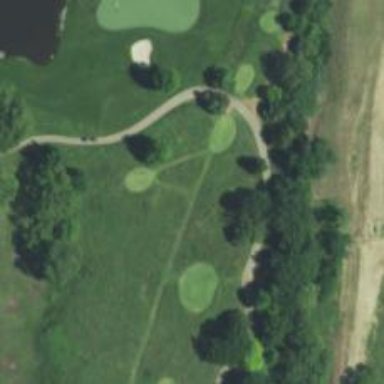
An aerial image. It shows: Path for both road and golf.